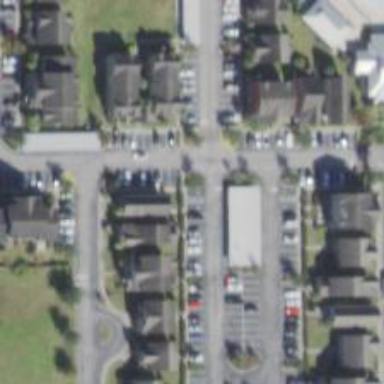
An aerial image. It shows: Parking space.